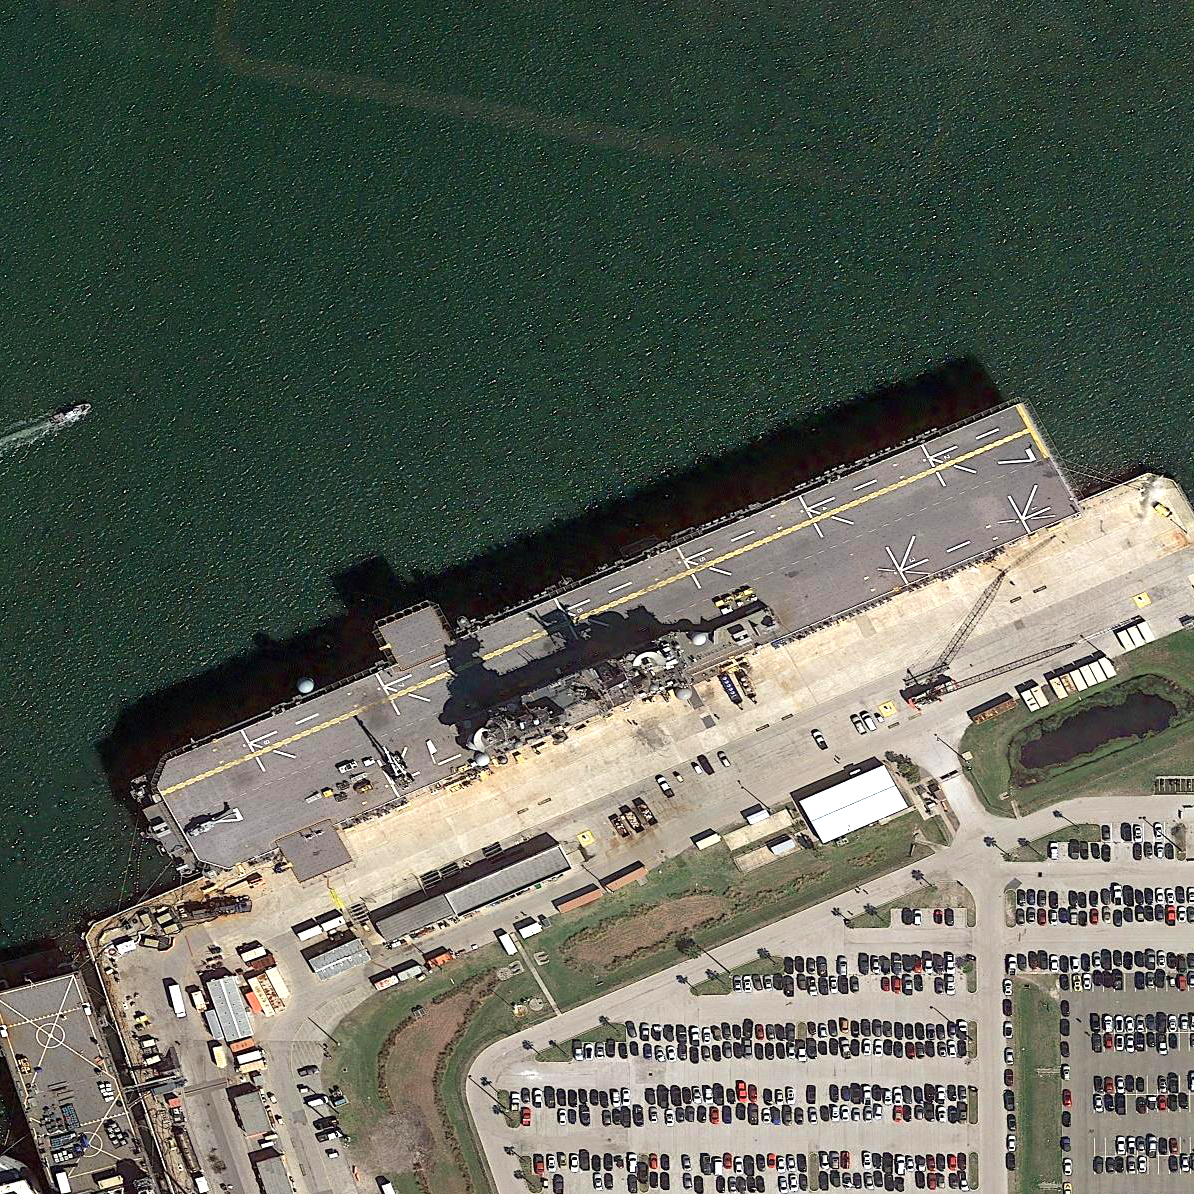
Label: assault